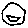
Label: smiley face